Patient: sex F, age 69
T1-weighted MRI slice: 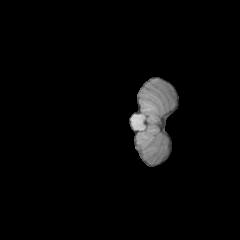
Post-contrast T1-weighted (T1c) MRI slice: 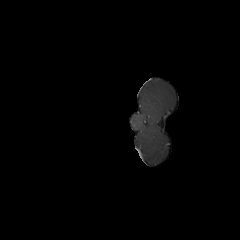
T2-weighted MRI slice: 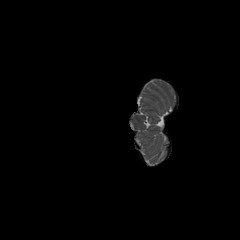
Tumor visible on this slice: no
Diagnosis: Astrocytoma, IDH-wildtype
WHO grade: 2